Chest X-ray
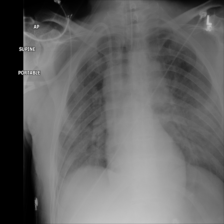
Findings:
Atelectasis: negative
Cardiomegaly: negative
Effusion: negative
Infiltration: positive
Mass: negative
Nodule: negative
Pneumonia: negative
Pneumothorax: negative
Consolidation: negative
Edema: negative
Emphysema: negative
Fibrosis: negative
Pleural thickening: negative
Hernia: negative